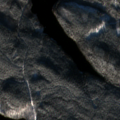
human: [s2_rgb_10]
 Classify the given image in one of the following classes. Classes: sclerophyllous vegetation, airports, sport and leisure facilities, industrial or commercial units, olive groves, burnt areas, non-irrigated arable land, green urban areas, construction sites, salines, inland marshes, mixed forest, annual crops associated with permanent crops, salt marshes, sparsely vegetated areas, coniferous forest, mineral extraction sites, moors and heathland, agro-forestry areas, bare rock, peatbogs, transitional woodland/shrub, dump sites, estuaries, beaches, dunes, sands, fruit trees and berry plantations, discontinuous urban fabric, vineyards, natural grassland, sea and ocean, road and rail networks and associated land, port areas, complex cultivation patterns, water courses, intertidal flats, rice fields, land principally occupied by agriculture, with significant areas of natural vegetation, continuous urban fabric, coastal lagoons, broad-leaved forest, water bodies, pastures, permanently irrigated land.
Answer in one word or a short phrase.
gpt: coniferous forest, mixed forest, water bodies